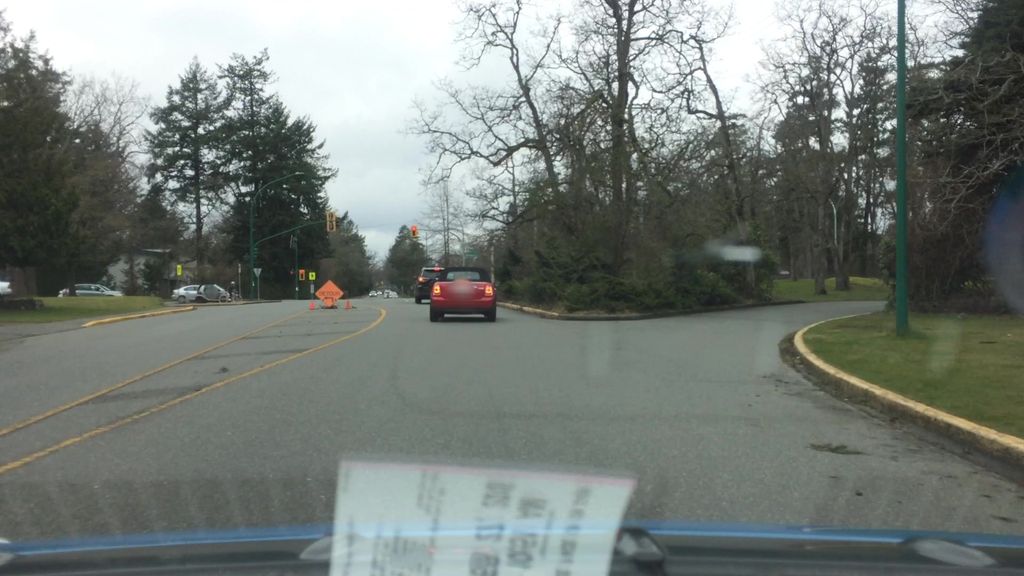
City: victoria